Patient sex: M
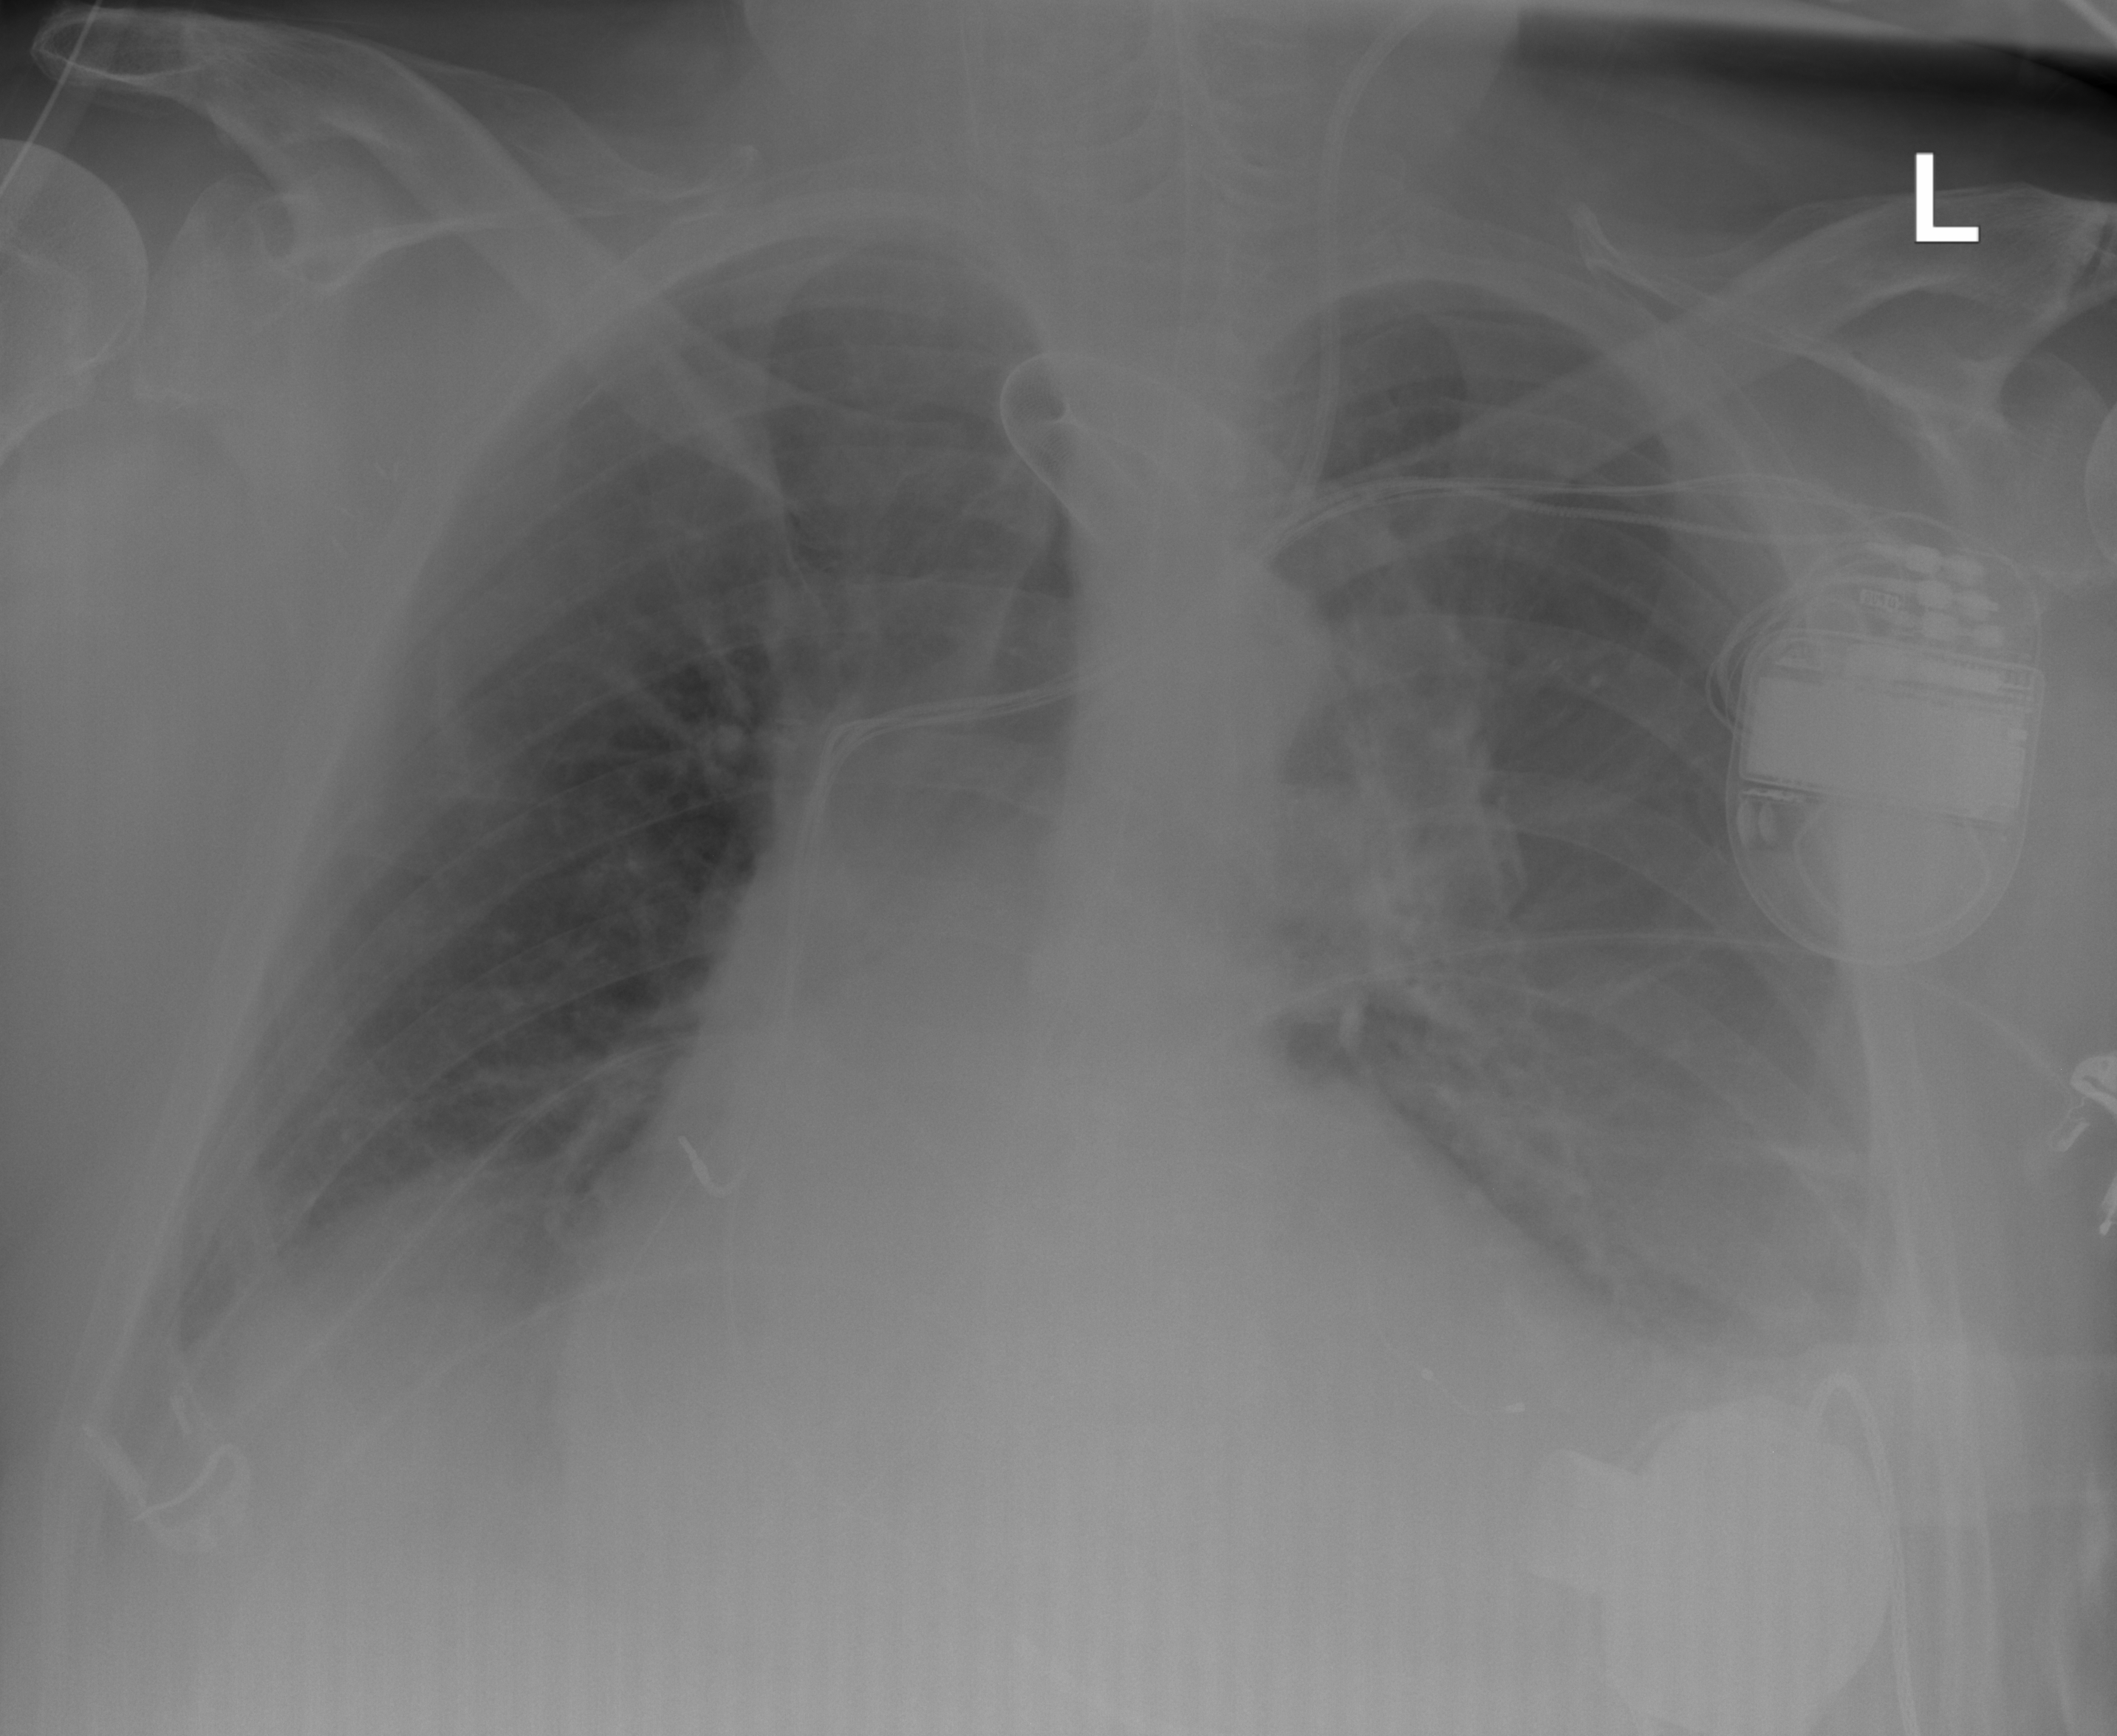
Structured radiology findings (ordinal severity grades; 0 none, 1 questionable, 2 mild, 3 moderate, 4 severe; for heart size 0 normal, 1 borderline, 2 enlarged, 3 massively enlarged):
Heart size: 3
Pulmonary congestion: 2
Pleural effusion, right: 2
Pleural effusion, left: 2
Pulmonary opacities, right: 0
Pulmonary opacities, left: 0
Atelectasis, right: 2
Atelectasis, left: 2